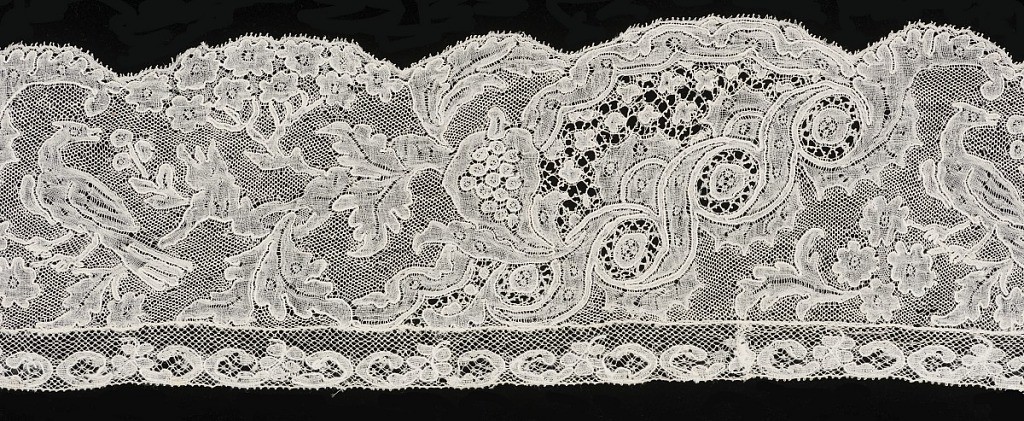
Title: Border
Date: mid-18th century
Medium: linen Technique: bobbin lace, Mechlin style
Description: Border with a repeated design of a bird perched on a branch with a turned head. Design interspersed with elaborate diagonal scroll work.